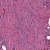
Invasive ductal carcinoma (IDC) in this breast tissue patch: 0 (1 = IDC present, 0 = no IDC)